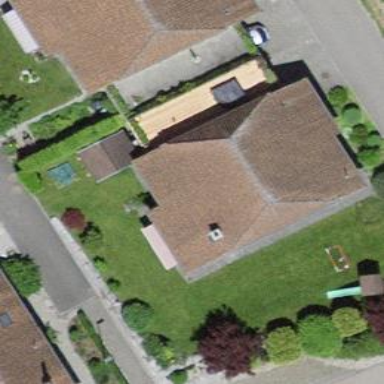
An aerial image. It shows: Residential building.